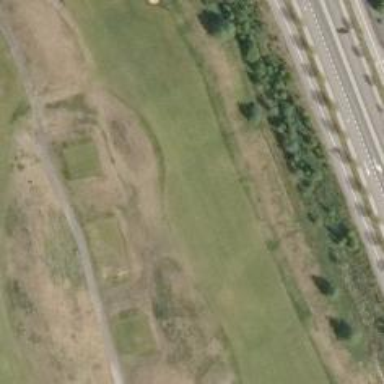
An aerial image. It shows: View of golf hole.